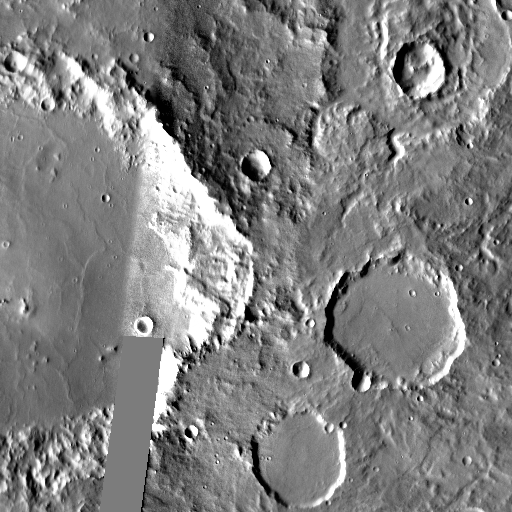
Crater classes present: Background, Other, Layered, Buried